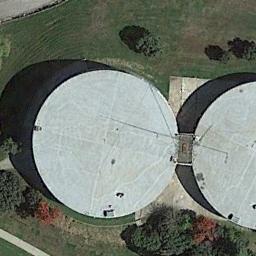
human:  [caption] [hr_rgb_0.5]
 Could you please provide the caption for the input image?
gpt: There are two neatly arranged large oil storage tanks in the factory, And there are large lawns in the factory .

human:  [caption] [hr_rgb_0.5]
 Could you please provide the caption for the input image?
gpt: There are two white storage tanks on the grass .

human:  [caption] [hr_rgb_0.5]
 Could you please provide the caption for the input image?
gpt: There are many trees beside the storage tanks .

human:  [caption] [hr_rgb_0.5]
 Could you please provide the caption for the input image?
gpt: There are five storage tanks on the side of the white house .

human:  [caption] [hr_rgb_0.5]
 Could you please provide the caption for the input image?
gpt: There are two storage tanks next to each other .